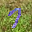
Label: 7